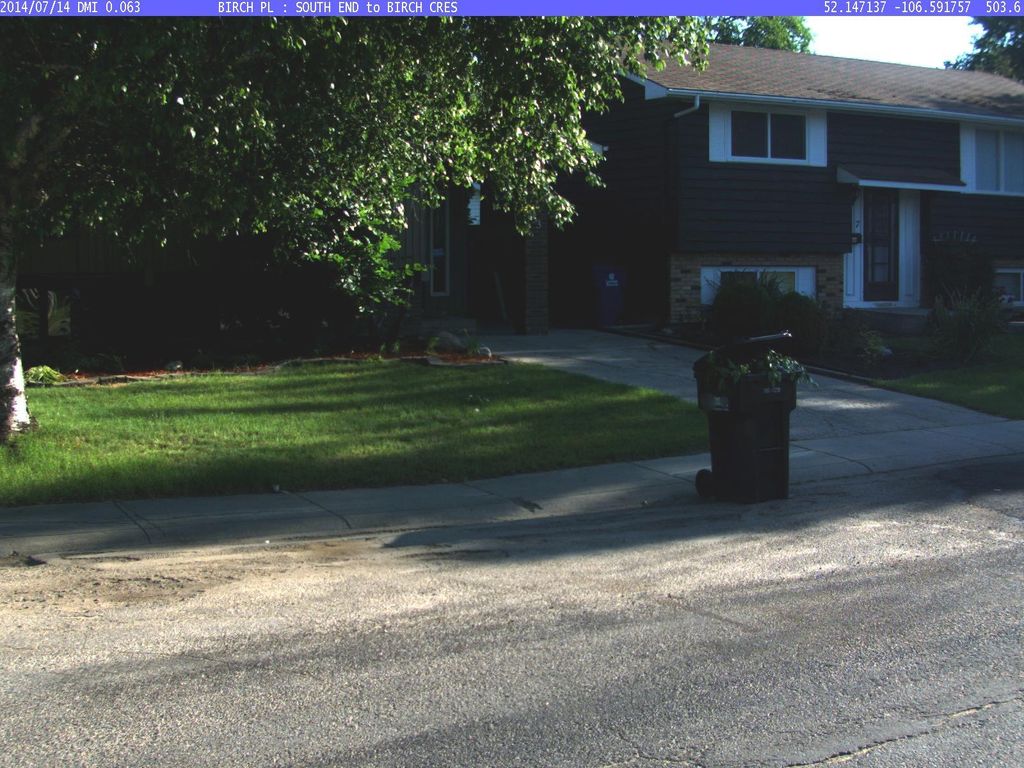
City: saskatoon